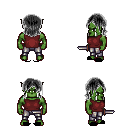
a pixel art fantasy rpg character, male body template, orc, green skin, maroon sleeveless shirt, metal pants, gray long bangs hairstyle, black slippers, dagger, four views (front, back, left, right), 2x2 character sprite sheet, small pixel art, hard edges, no anti-aliasing